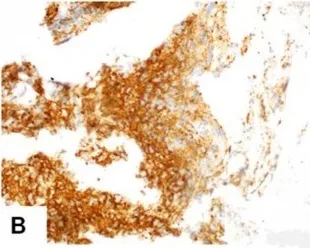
Microscopic pictures of the plasmacytoma. (B) Immunostain for CD138 shows positive (golden brown) staining in the tumor (200x).
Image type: pathology (immunostaining)